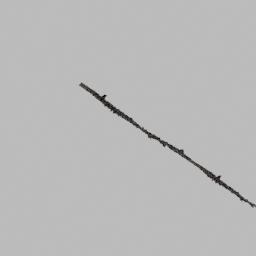
Label: architecture